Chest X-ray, AP view. Patient: 54 years old, sex M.
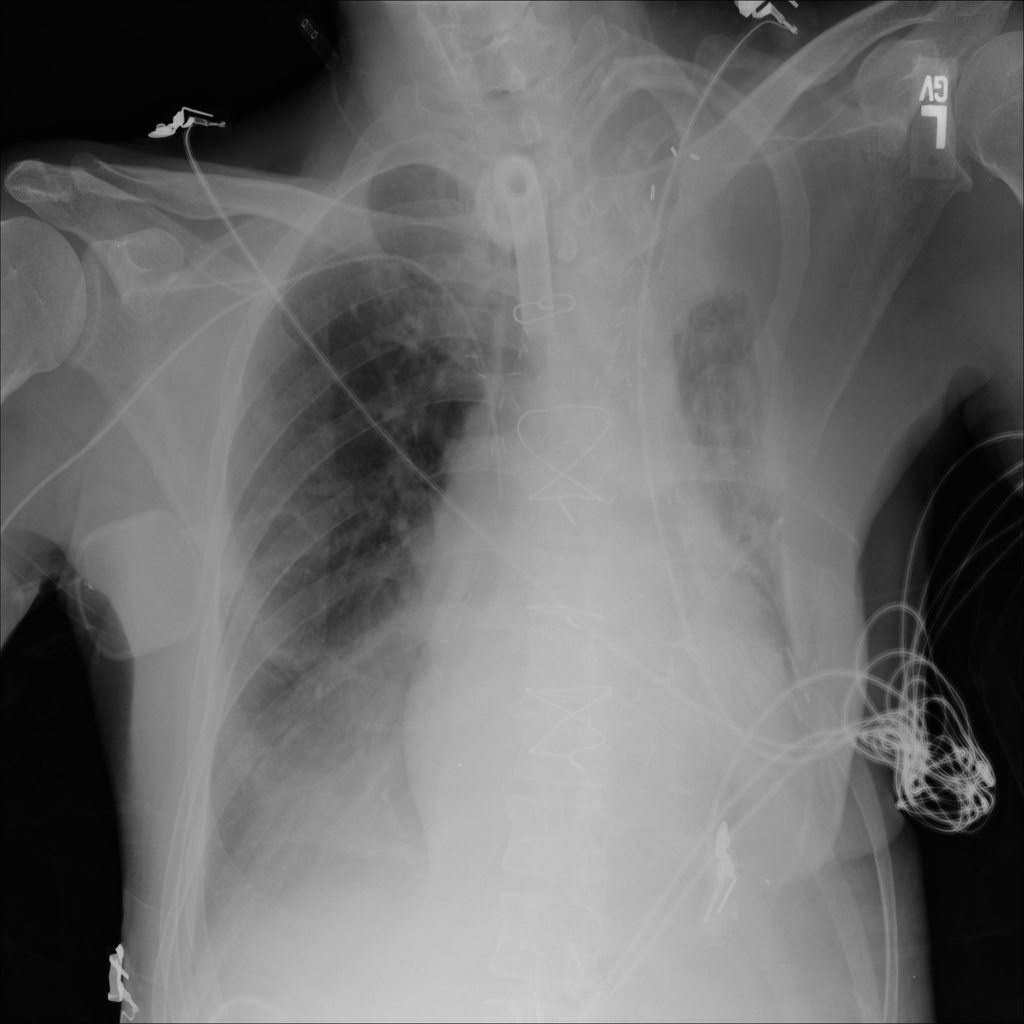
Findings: Edema, Effusion, Infiltration, Pneumonia